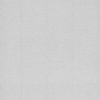
Label: dusty